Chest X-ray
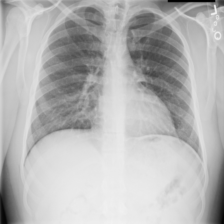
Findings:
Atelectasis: negative
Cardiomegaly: negative
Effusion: negative
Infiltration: negative
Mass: negative
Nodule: negative
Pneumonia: negative
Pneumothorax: negative
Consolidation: negative
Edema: negative
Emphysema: negative
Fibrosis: negative
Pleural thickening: negative
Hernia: negative